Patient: sex M, age 75
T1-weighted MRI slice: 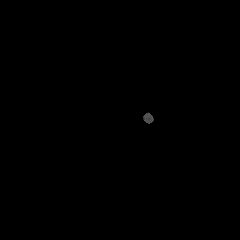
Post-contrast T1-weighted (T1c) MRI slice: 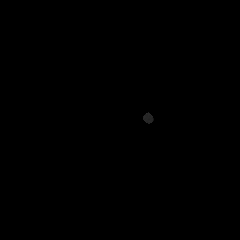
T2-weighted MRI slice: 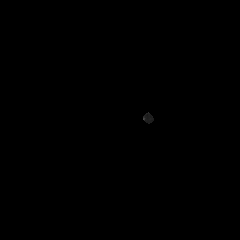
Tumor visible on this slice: no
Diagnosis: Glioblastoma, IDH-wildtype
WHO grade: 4